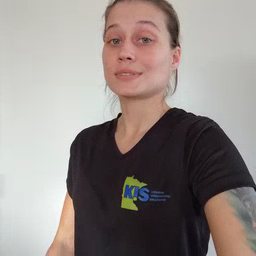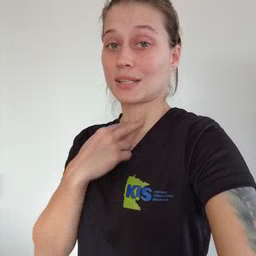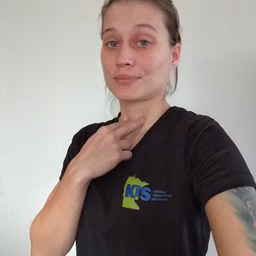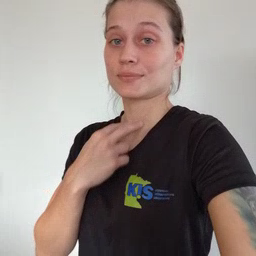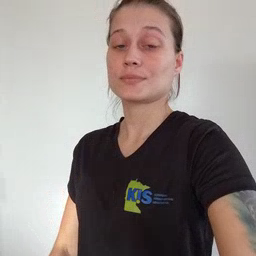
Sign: stuck